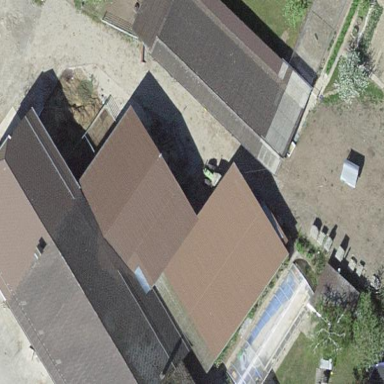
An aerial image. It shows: Group of garages.